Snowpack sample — Buffalo Mountain, Silverthorne, Colorado, USA (1/25/25, 10:11 AM MST)
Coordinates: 39.6222, -106.1139
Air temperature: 22 °F
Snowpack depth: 110 cm
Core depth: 30 cm
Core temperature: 42.8 °F
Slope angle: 12°, slope face: 102°
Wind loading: high
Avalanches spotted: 0
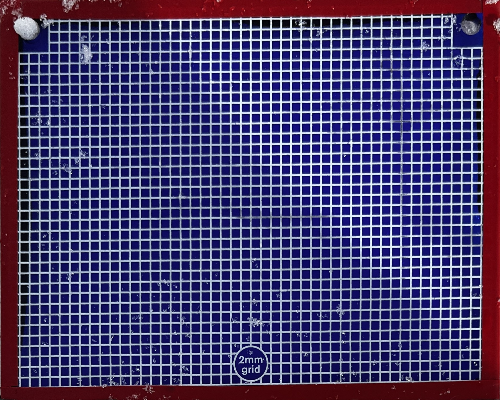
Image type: profile
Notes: No avalanches nearby, collected on the outskirts of a fire break 15 meters from the treeline, on way to Buffalo and Red Mountain